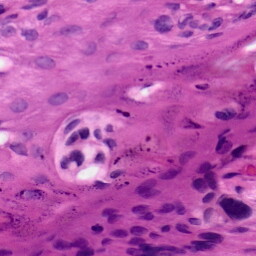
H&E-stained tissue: Skin